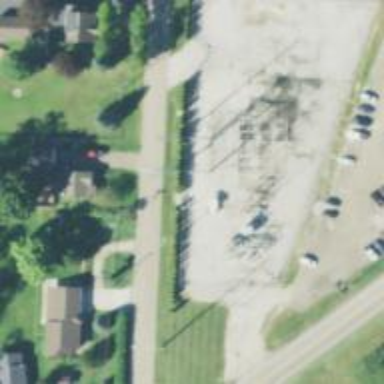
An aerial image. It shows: Power pole.